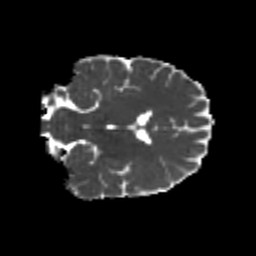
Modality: MD
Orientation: coronal
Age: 19
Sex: female
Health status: healthy
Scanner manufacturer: philips
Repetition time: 7.391 s
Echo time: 0.08599 s